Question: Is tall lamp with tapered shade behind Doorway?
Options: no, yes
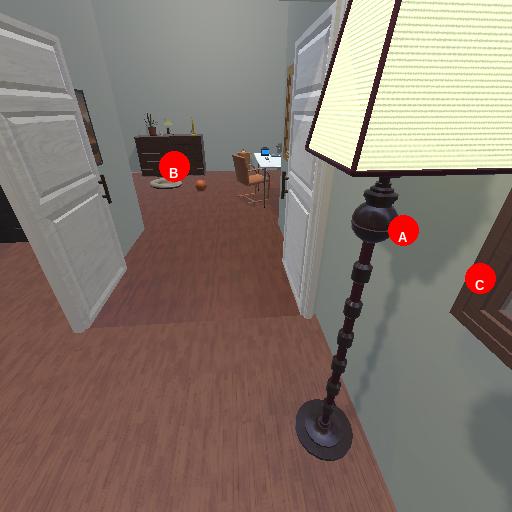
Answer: no